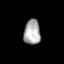
Tissue: prostate
Cell type: Myeloid cells
Senescence score: 0.2015
Nuclear area (px): 401
Mean DAPI intensity: 172.419